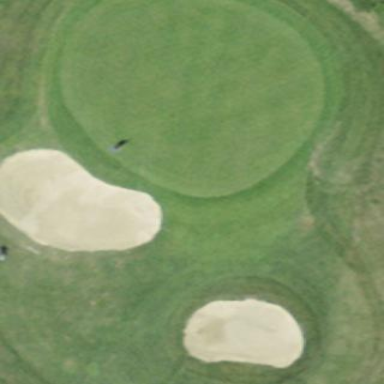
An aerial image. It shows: Golf bunker filled with natural sand.